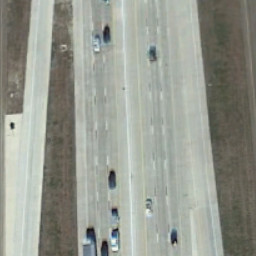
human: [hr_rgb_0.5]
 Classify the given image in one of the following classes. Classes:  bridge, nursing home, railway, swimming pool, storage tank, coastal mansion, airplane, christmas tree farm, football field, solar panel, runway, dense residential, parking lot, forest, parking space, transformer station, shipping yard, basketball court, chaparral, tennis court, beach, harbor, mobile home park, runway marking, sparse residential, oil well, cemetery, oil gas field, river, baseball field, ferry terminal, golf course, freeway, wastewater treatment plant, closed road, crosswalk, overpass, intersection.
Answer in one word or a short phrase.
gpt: freeway